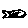
Label: fish